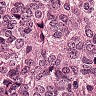
Metastatic tissue present: yes